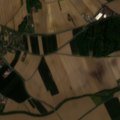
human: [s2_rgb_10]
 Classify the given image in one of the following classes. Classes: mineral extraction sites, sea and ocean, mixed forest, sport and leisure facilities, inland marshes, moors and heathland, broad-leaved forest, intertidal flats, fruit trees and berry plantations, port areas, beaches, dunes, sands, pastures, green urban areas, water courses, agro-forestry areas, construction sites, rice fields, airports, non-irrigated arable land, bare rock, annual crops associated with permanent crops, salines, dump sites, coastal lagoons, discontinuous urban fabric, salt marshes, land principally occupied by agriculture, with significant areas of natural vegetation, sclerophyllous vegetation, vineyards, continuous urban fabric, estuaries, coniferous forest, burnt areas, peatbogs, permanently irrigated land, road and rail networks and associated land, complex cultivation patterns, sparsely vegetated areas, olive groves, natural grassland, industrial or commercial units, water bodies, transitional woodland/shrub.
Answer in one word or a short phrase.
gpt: discontinuous urban fabric, non-irrigated arable land